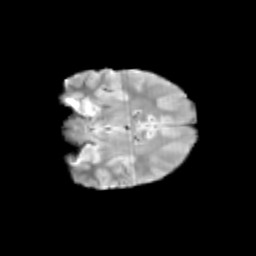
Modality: T2w
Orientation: coronal
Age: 11
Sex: male
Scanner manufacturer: siemens
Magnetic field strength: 3 T
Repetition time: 3.8 s
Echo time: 0.07 s